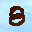
Label: 8